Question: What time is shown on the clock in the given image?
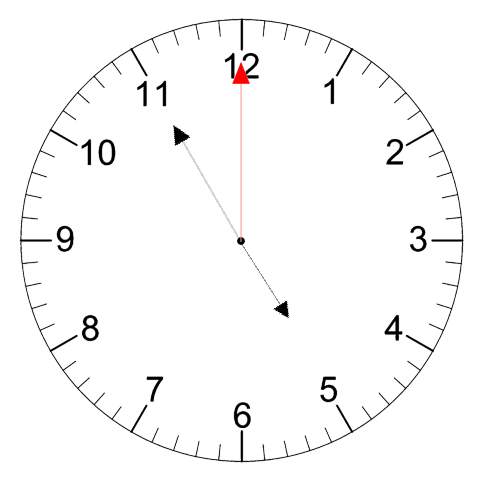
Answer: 04:55:00